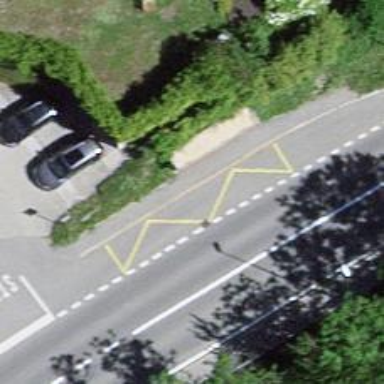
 serving as platform for public transportation."